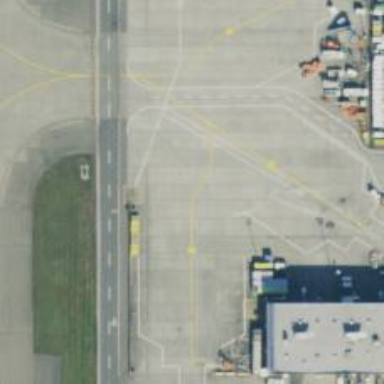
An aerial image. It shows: Image of taxiway at airport.